Question: Hie all ,
is there any method in android that can differentiate the left and the right scrolling actions in android.
it is actually a customized gallery view so what I am trying to do is that on scroll actions i want to different images. I mean on left scroll I've different images and on right scroll I've different images to show. so i need to differentiate the let and right scroll.
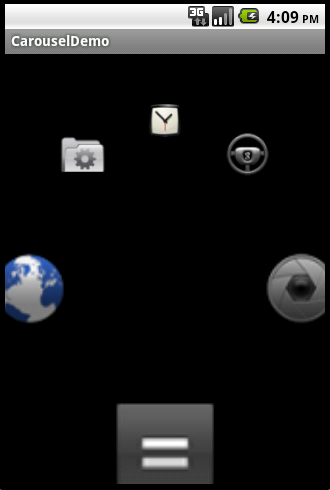
Answer: Try this code:
'''
new OnTouchListener() {
@Override
public boolean onTouch(View currentView, MotionEvent touchevent) {
switch (touchevent.getAction())
{
case MotionEvent.ACTION_DOWN:
{
oldTouchValue = touchevent.getX();
break;
}
case MotionEvent.ACTION_UP:
{
float currentX = touchevent.getX();
if((oldTouchValue - currentX) < 50 && (oldTouchValue - currentX) > -50) {
return false;
}
if (oldTouchValue < currentX)
{
// Left swipe...
}
if (oldTouchValue > currentX)
{
// Right swipe
}
break;
}
}
return false;
}
}
'''